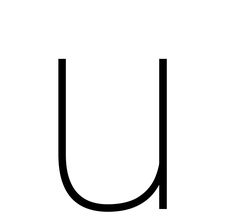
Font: Roboto_Thin